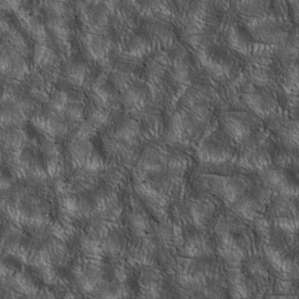
Label: non_frost